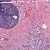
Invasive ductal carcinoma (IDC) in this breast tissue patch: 1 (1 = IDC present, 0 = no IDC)